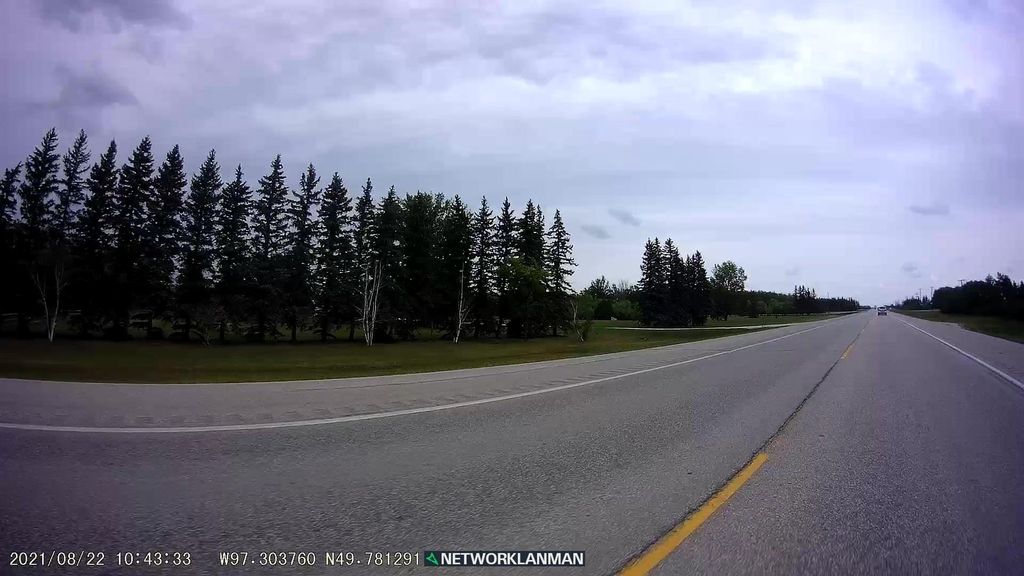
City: winnipeg